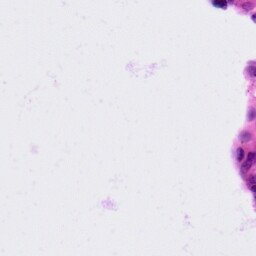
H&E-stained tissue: Ovarian